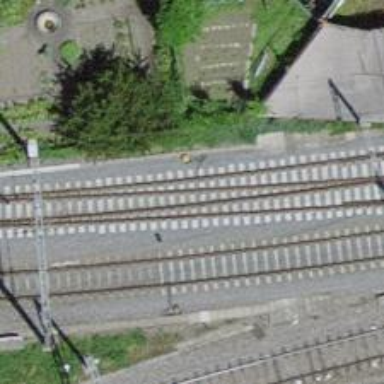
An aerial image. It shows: Single-track railway with electrified contact lines.